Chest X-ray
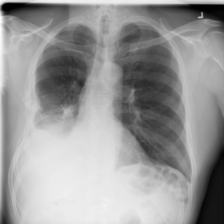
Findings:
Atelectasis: negative
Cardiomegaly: negative
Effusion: negative
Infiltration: positive
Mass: negative
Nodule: positive
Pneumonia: negative
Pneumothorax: negative
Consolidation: negative
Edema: negative
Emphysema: negative
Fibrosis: negative
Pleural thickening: negative
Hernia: negative